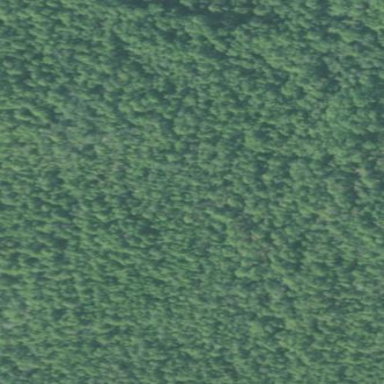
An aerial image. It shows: Woodland with needle-leaved trees.